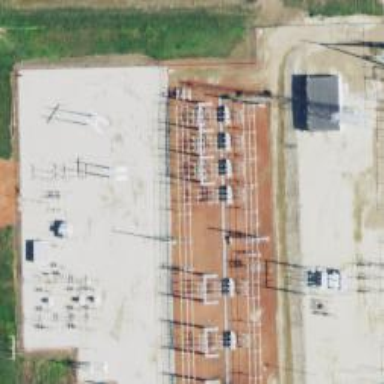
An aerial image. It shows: Switch used for power control.